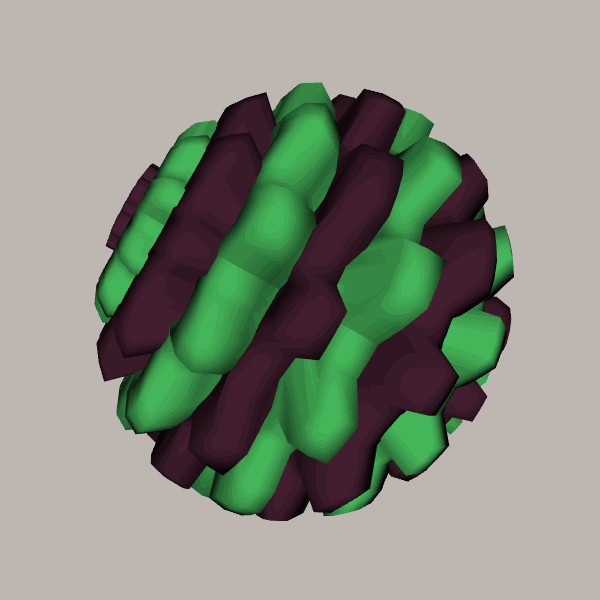
Background: light